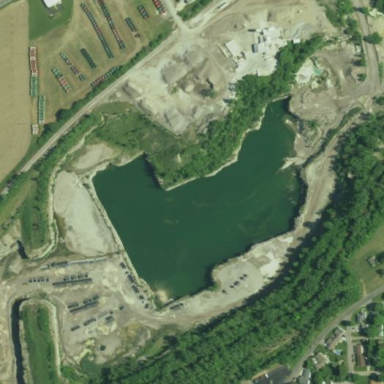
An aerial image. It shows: Quarry area.